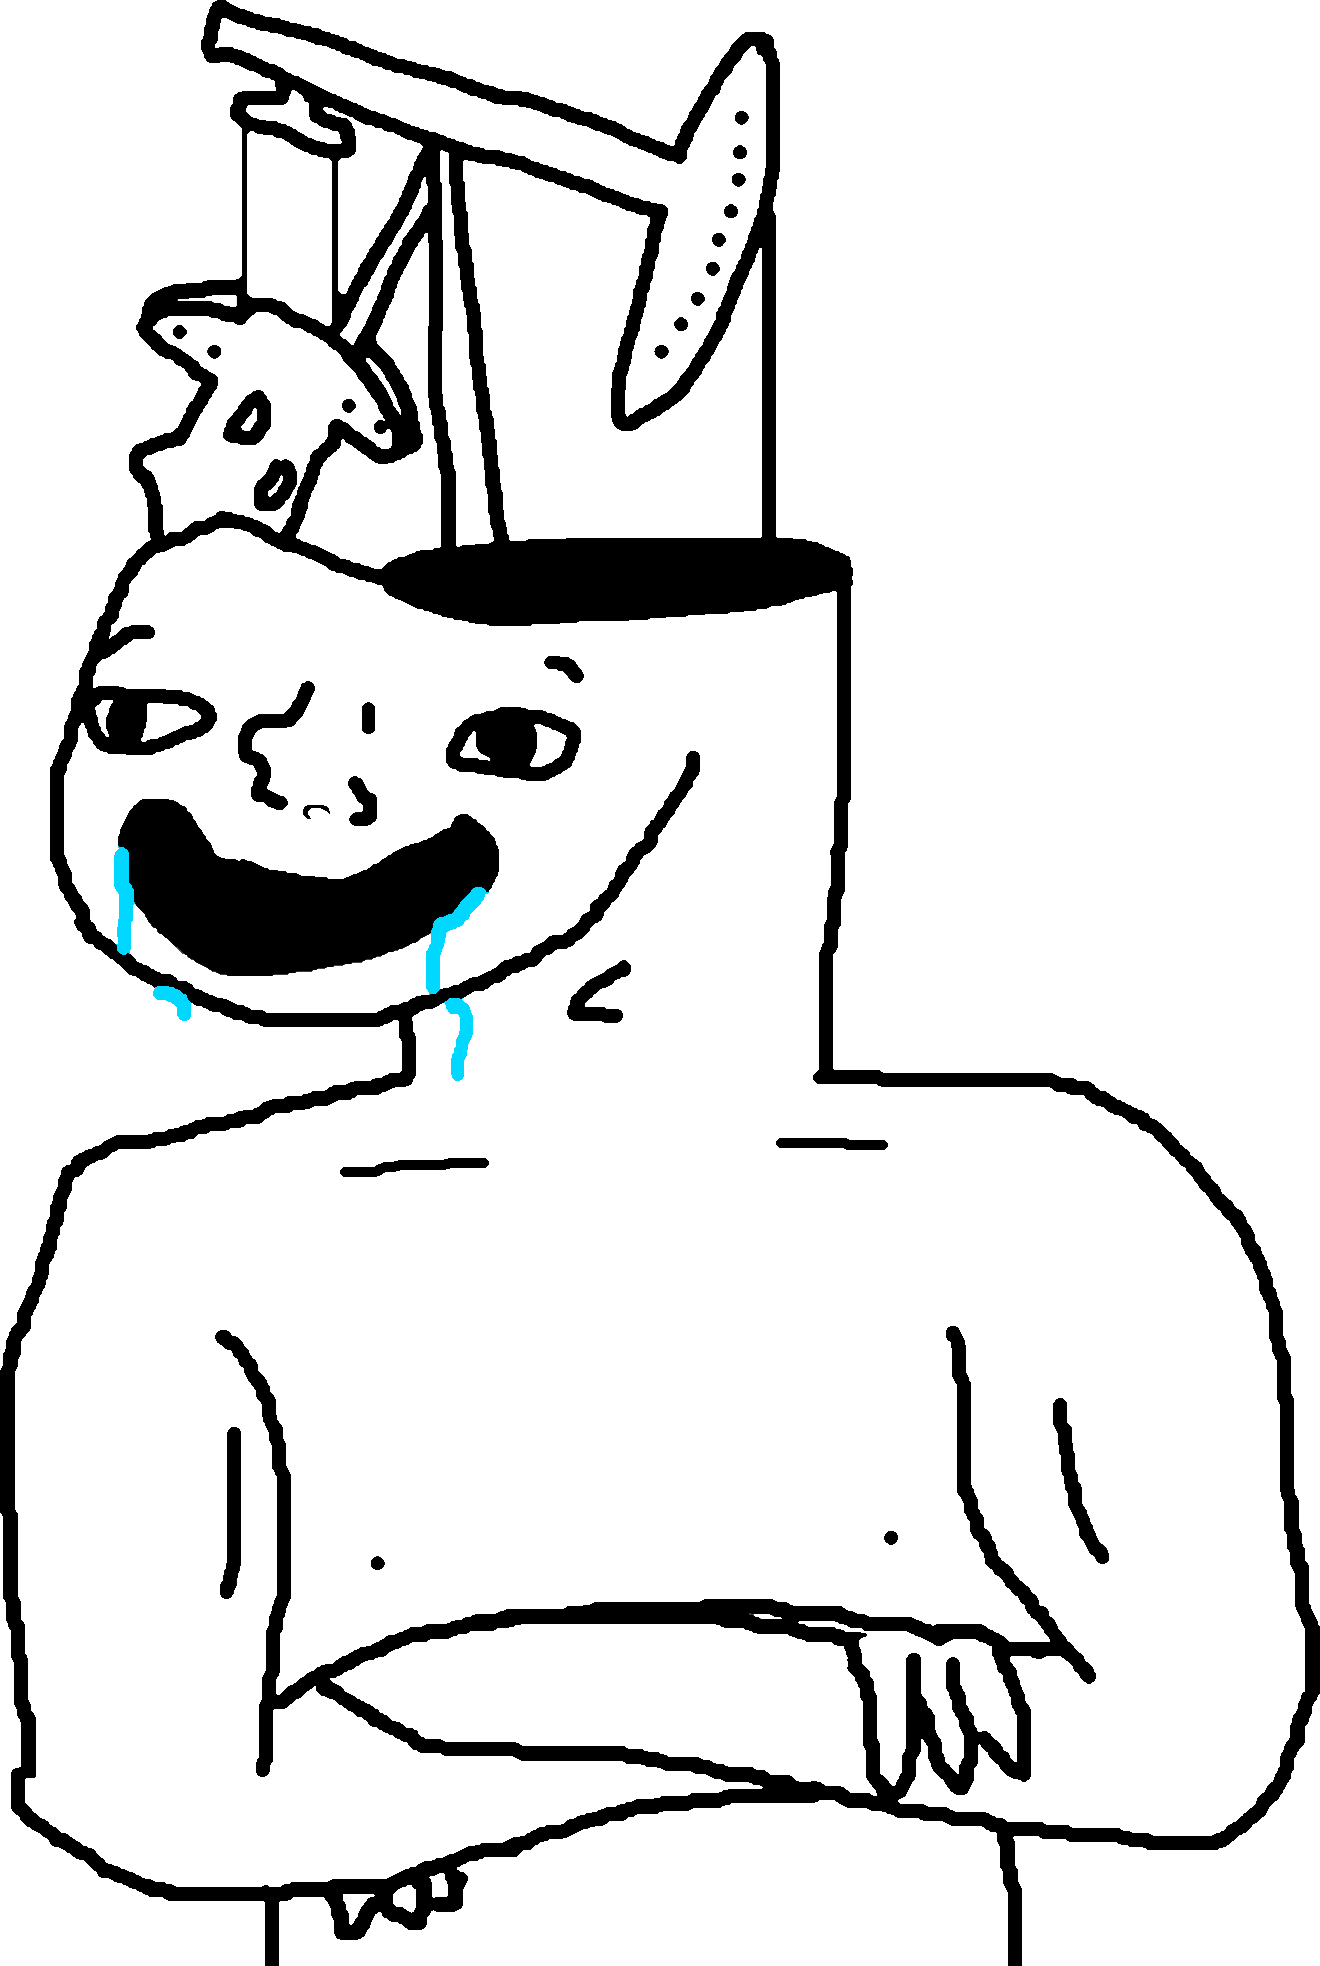
Label: 5_Brainlet